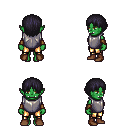
a pixel art fantasy rpg character, female body template, orc, green skin, steel chest armor, gold greaves, raven plain hairstyle, leather bracers, brown shoes, four views (front, back, left, right), 2x2 character sprite sheet, small pixel art, hard edges, no anti-aliasing